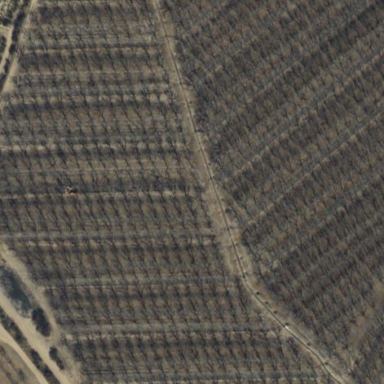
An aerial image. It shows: Orchard.